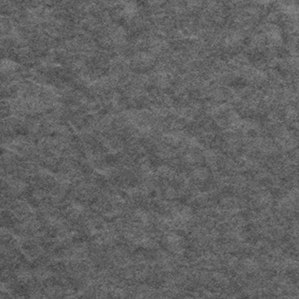
Label: frost